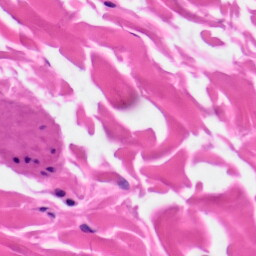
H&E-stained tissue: Skin